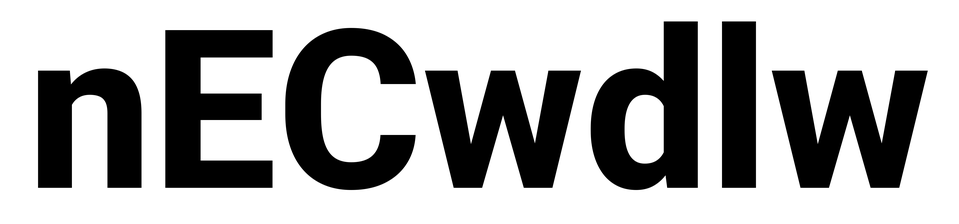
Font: Roboto_ExtraBold